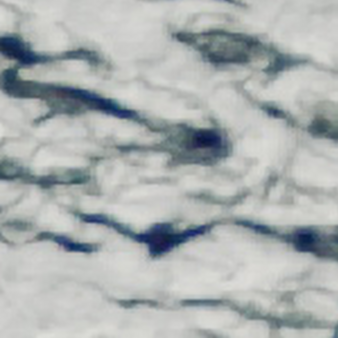
Label: other